Question: I want to add some spacing between the end of the legend entry and the legend border. I've tried using the arguments for 'pyplot.legend' but I haven't found a combination that works. Here's a minimal working example:
'''
import matplotlib.pyplot as plt
import numpy as np
x = np.linspace(0.0,1.0,10)
y = x
fig = plt.figure()
p, = plt.plot(x,y,'-o')
plt.legend([p],['$y = x$'], loc='best')
plt.show()
'''
I've tried
'''
plt.legend([p],['$y = x\/$'], loc='best')
plt.legend([p],['$y = x{ }$'], loc='best')
plt.legend([p],['$y = x\:$'], loc='best')
plt.legend([p],['$y = x$ '], loc='best')
'''
But none of them work. It seems 'pyplot' is too smart and removes any trailing whitespace. Is there any way to accomplish this?
To give you an example of why I want this, it's to balance out space on both sides with using one marker instead of two in the legend, see example below. The space beside the and is much smaller than the space on the left.

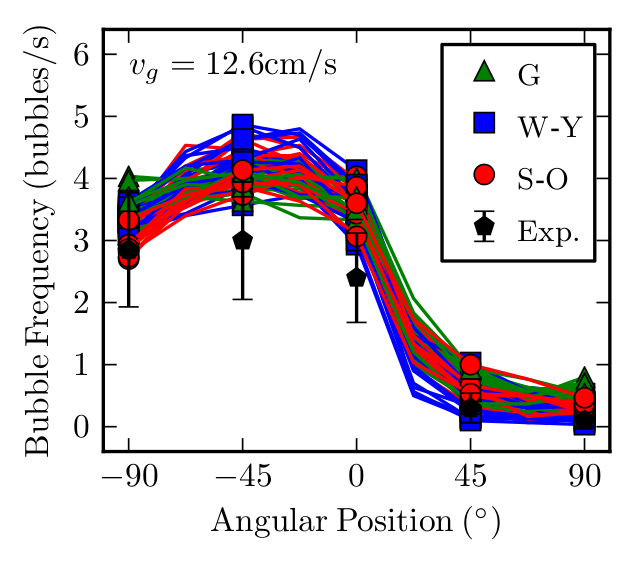
Answer: I think you can get what you want with a combination of the 'kwargs' 'borderpad' and 'handletextpad'.
<URL>